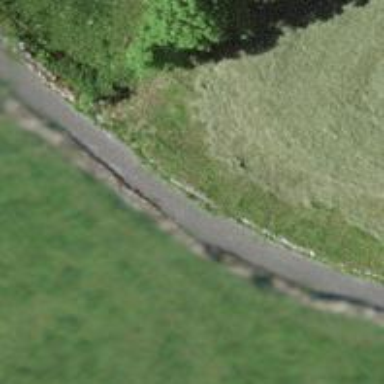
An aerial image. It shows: Wall made of dry stone.